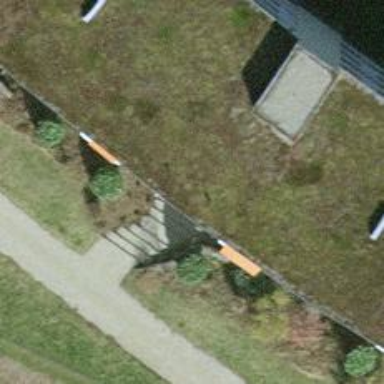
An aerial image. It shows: Sidewalk.